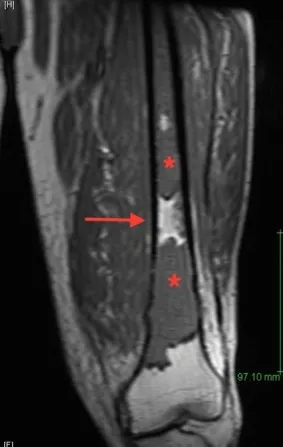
Coronal T1 magnetic resonance imaging (MRI) image of the left femur demonstrates T1 hypointense lesions (starts) with normal intervening bone marrow (arrow).
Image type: radiology (mri)